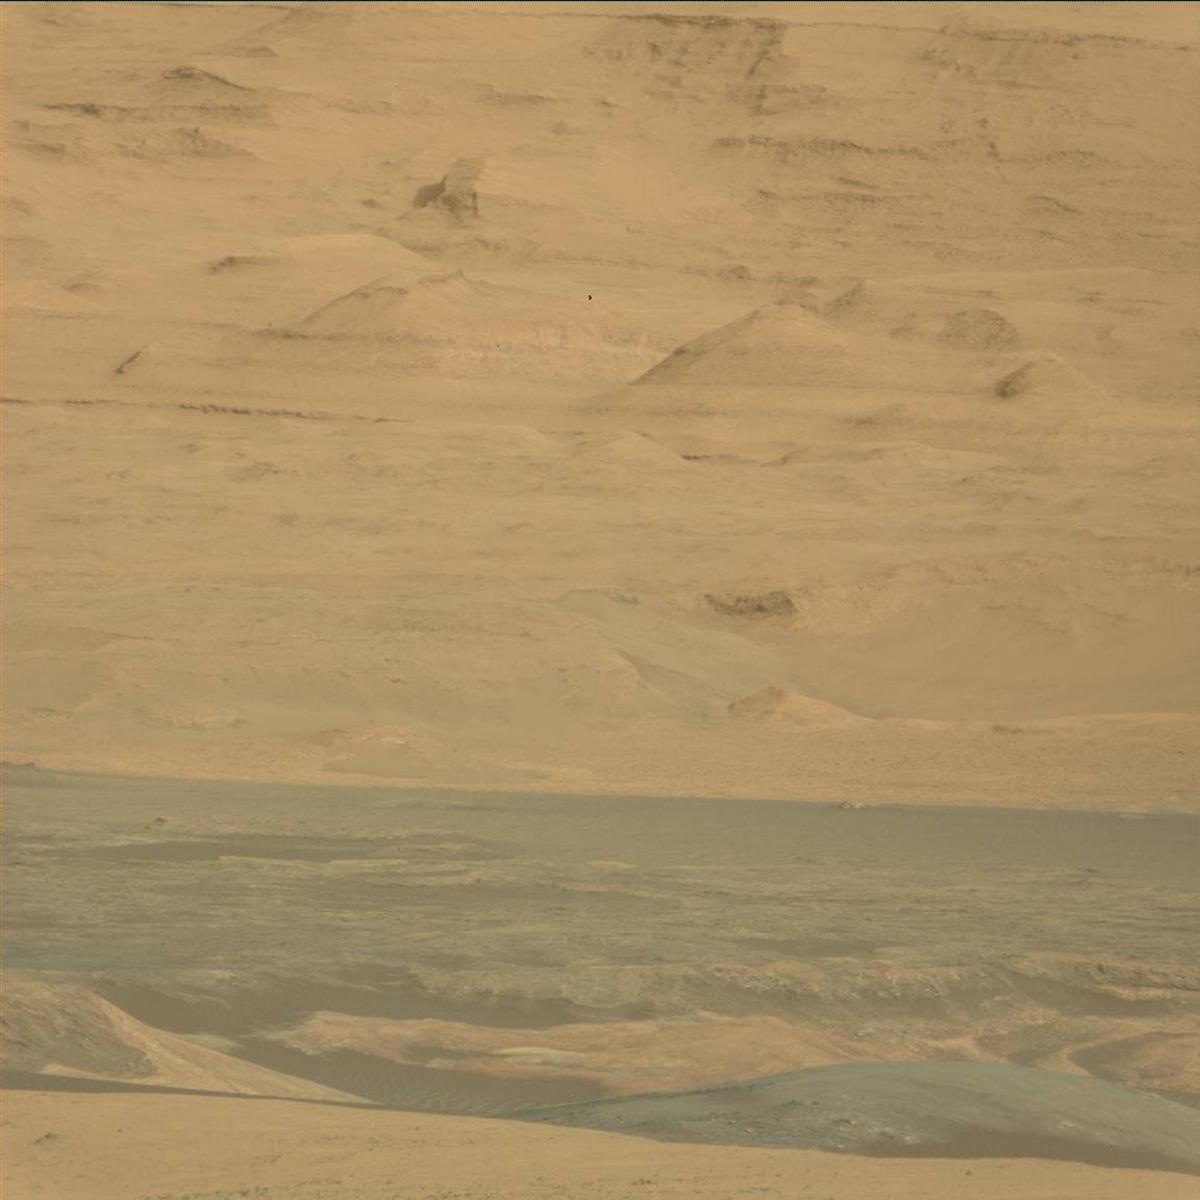
Terrain classes present: Ridge, Sand / Soil